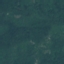
Land use / land cover: Forest